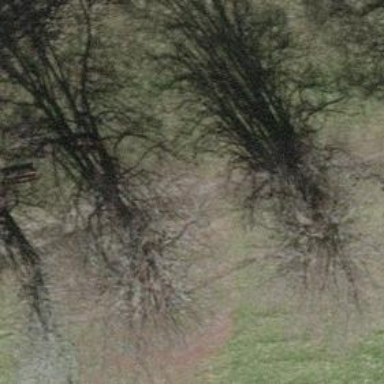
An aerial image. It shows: Single tag "natural: tree."